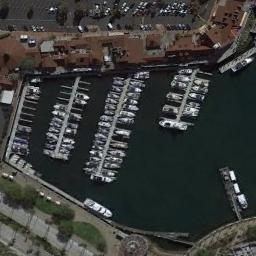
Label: harbor